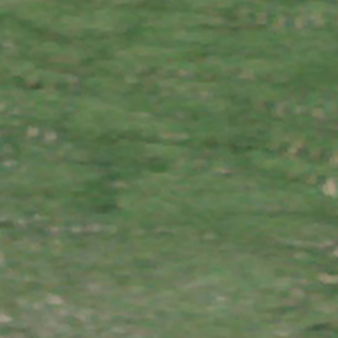
Label: other